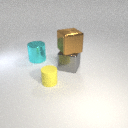
large gray metal cube below large brown metal cube